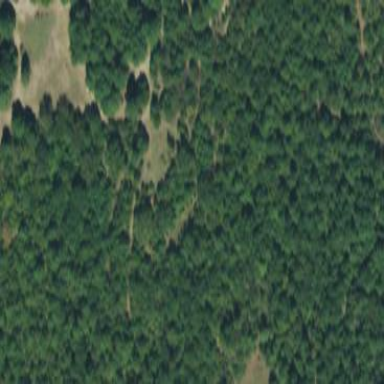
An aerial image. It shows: Evergreen forest with needle-leaved trees.